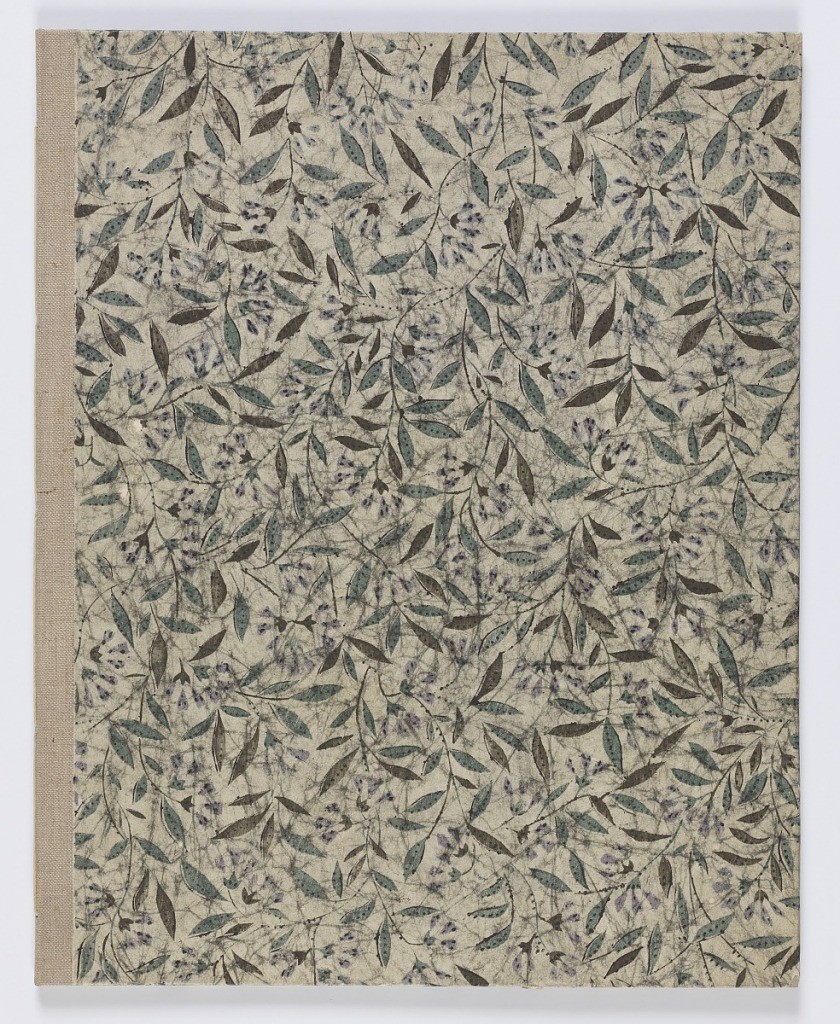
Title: Flowers
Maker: Jean Mariette, French, 1660–1742
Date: ca. 1750
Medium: Engraving on paper
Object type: Album
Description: Flowers, cover of bound album